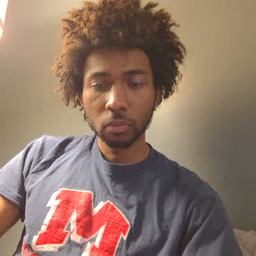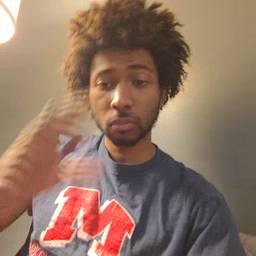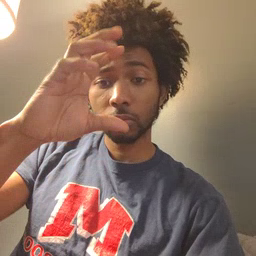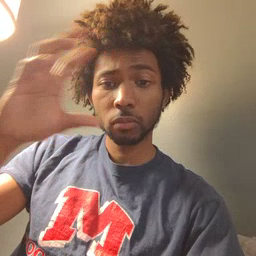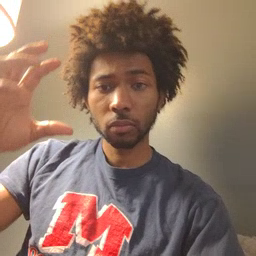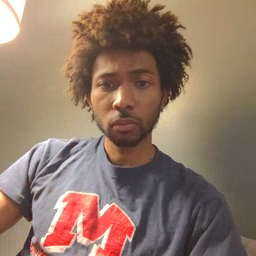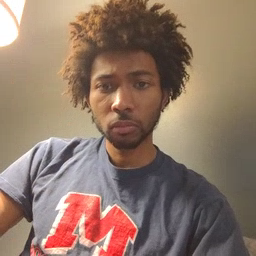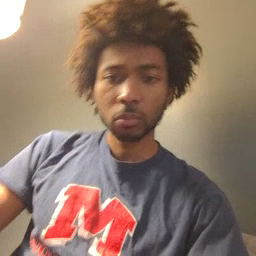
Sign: cloud